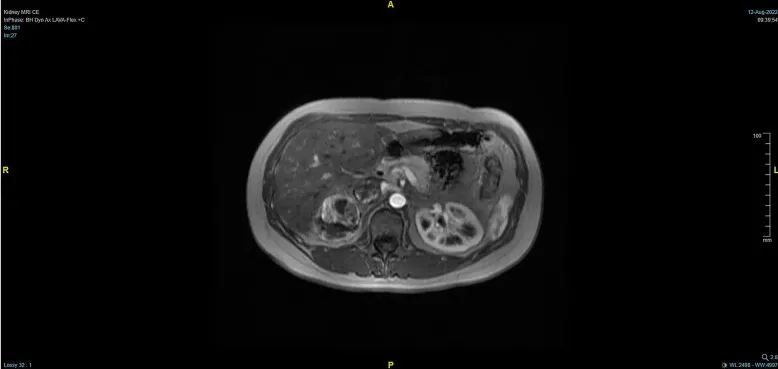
Pre-operative MRI showing that the tumor lesion enlarged upward along the right renal vein into the inferior vena cava (coronal planes).
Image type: radiology (mri)